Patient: sex M, age 42
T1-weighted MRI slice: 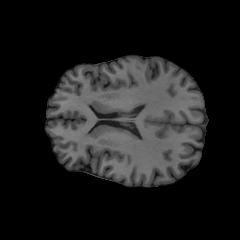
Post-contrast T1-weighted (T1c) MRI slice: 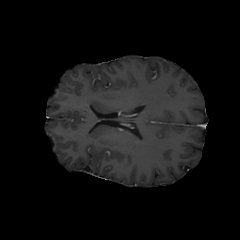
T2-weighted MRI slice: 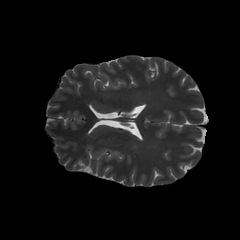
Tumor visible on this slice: no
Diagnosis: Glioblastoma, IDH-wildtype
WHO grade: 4